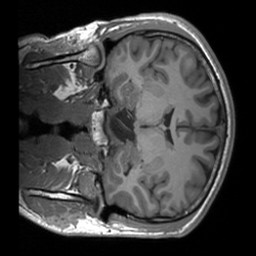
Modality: T1w
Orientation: coronal
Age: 21
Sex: male
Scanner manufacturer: siemens
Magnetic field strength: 3 T
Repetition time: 1.9 s
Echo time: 0.00226 s